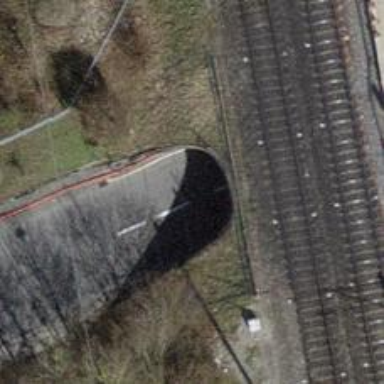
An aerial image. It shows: Tertiary road passing through tunnel with asphalt surface.